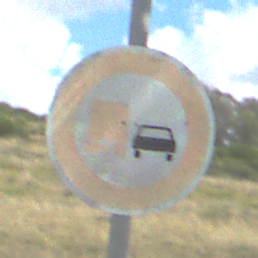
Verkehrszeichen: UeberholverbotKraftfahrzeuge
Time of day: Midday
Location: Outdoor (Nature)
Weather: PartlyCloudy
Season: NotSpecified
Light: Natural